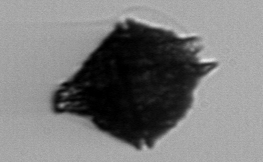
Label: Gonyaulax